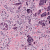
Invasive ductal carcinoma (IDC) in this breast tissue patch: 1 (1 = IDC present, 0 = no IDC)